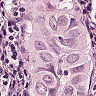
Metastatic tissue present: yes